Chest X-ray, AP view. Patient: 59 years old, sex M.
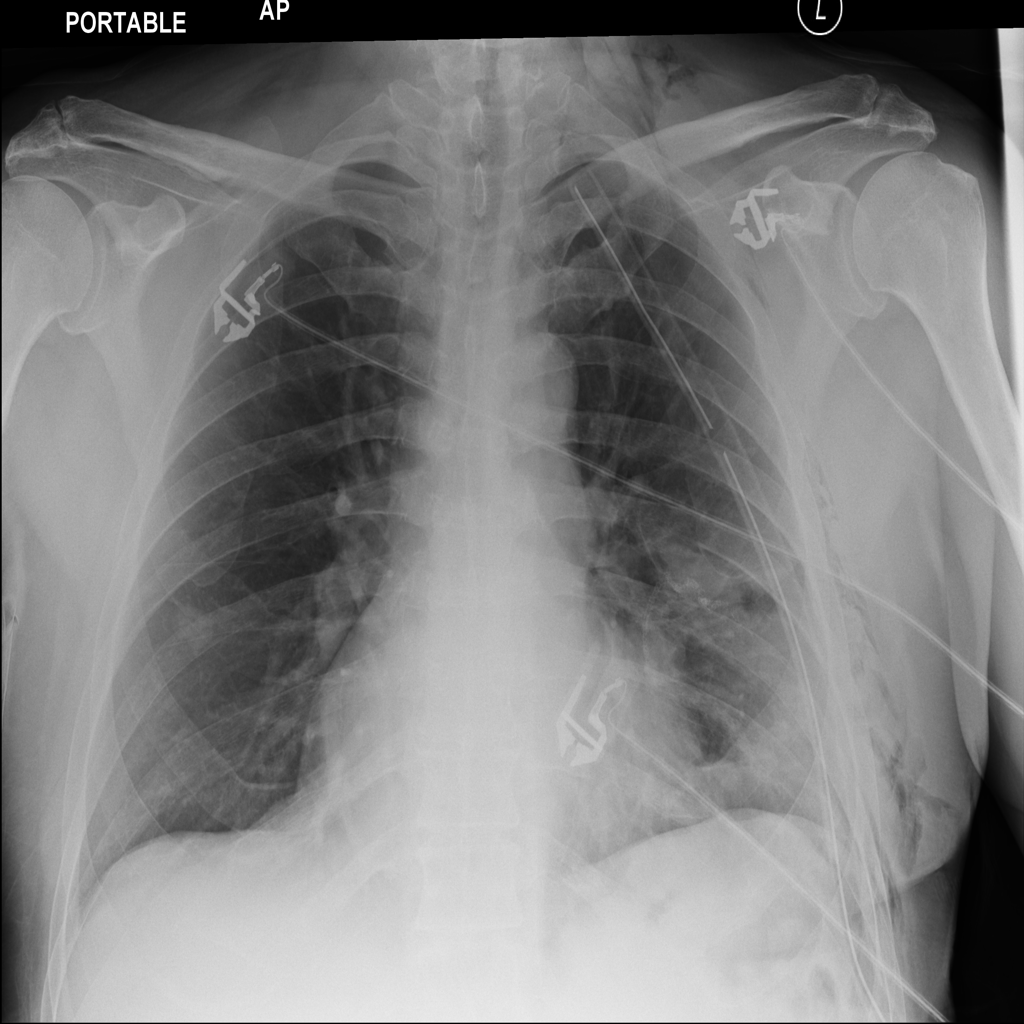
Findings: Emphysema